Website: bh-photo
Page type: cross-sells
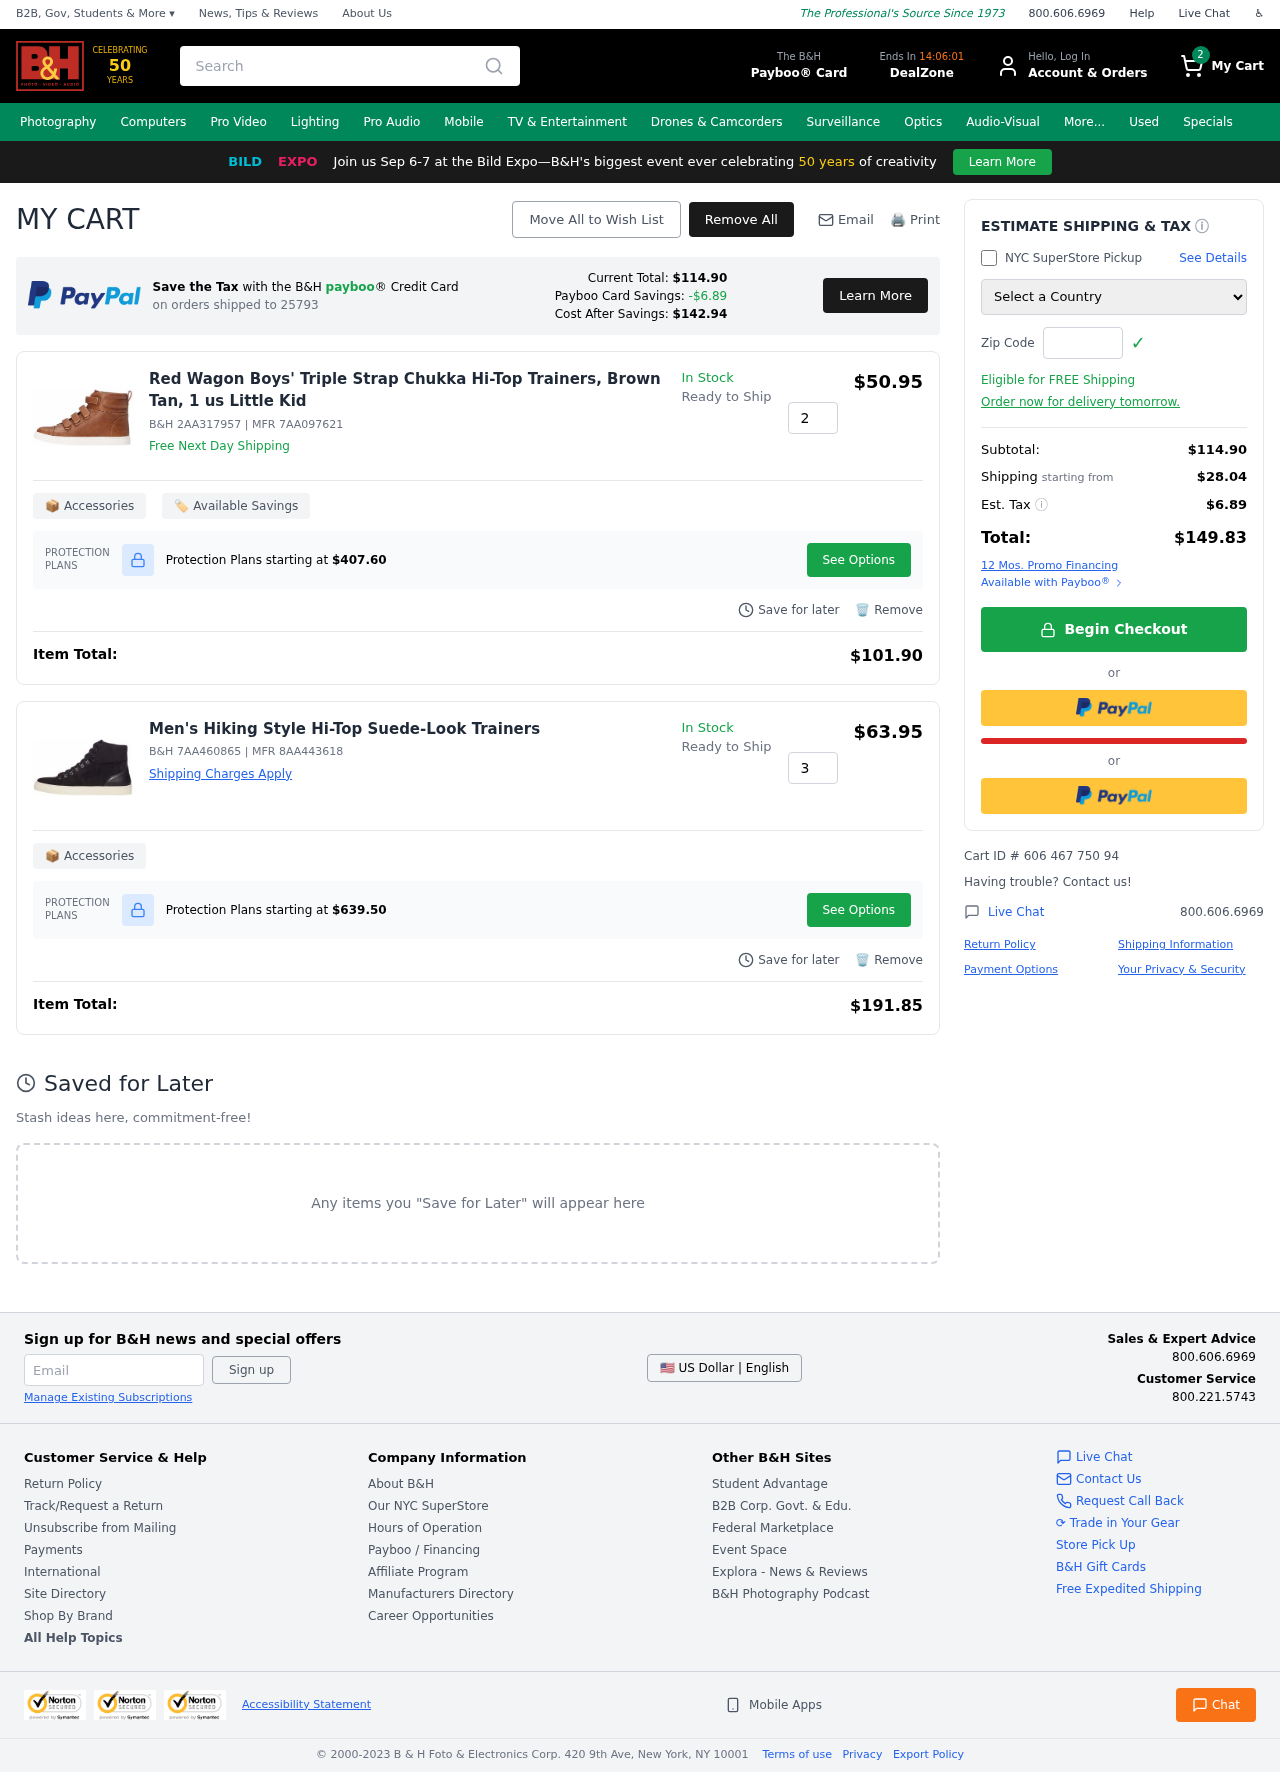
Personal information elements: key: PII_COUNTRY
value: United States
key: PII_POSTCODE
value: on orders shipped to 25793
Product elements: key: PRODUCT1_NAME
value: Red Wagon Boys' Triple Strap Chukka Hi-Top Trainers, Brown Tan, 1 us Little Kid
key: PRODUCT1_PRICE
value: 50.95
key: PRODUCT1_QUANTITY
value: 2
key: PRODUCT2_NAME
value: Men's Hiking Style Hi-Top Suede-Look Trainers
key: PRODUCT2_PRICE
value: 63.95
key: PRODUCT2_QUANTITY
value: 3
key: PRODUCT1_SKU
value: B&H 2AA317957
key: PRODUCT1_MFR
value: MFR 7AA097621
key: PRODUCT1_PROTECTION_PRICE
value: $407.60
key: PRODUCT1_ITEM_TOTAL
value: $101.90
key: PRODUCT2_SKU
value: B&H 7AA460865
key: PRODUCT2_MFR
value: MFR 8AA443618
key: PRODUCT2_PROTECTION_PRICE
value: $639.50
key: PRODUCT2_ITEM_TOTAL
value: $191.85
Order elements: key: ORDER_NUM_ITEMS
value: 2
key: PAYBOO_CURRENT_TOTAL
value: $114.90
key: ORDER_SUBTOTAL
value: $114.90
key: ORDER_SHIPPING_COST
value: $28.04
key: ORDER_TAX
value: $6.89
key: ORDER_TOTAL
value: $149.83
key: ORDER_ID
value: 606 467 750 94
Search elements: key: HEADER_SEARCH
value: Search
Other elements: key: PAYBOO_SAVINGS
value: -$6.89
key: PAYBOO_COST_AFTER_SAVINGS
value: $142.94